Question: I'm trying to have a "select all" check box, however when all the check boxes are selected they do not get actioned.
The fields from do not get imported or set to 'Null'. On their own checkboxes import data from into position, but do not work under master select all checkbox1 on / off commands.
This is my code so far:
'''
Sub SelectAll_CHECK_BOX()
Dim CB As CheckBox
For Each CB In ActiveSheet.CheckBoxes
If CB.Name <> "Check Box 1" Then
CB.Value = ActiveSheet.CheckBoxes("Check Box 1").Value
End If
Next CB
End Sub
'''
And other checkBoxes have the following code with different range values and Sub names for each checkbox.
'''
Sub CHECK_BOX_PRODUCT_NAME()
Dim CB As CheckBox
For Each CB In ActiveSheet.CheckBoxes
If CB.Name <> ActiveSheet.CheckBoxes("Check Box 1").Name And CB.Value <> ActiveSheet.CheckBoxes("Check Box 1").Value And ActiveSheet.CheckBoxes("Check Box 1").Value <> 2 Then
ActiveSheet.CheckBoxes("Check Box 1").Value = 2
Exit For
Else
ActiveSheet.CheckBoxes("Check Box 1").Value = CB.Value
End If
Next CB
Dim xChk As CheckBox
Set xChk = ActiveSheet.CheckBoxes(Application.Caller)
With xChk.TopLeftCell.Offset(0, 3)
If xChk.Value = xlOff Then
.Value = Null
Else
.Value = Sheets("Sheet1").Range("B9")
End If
End With
End Sub
'''
Here is a visualization of the problem:

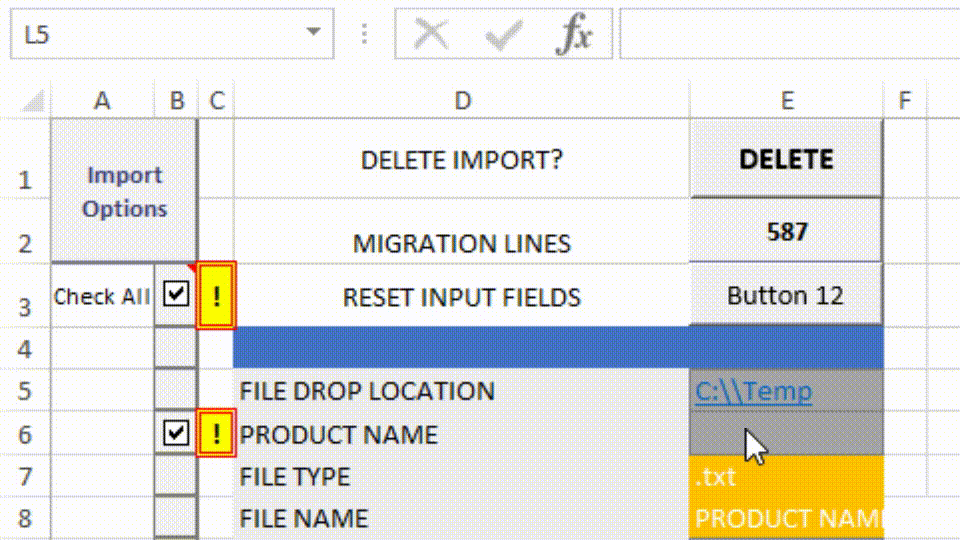
Answer: You should try adding 'Call CHECK_BOX_PRODUCT_NAME' to your first macro. just before End Sub.
As first macro is only checking the second box and not running the code for 2nd check box.